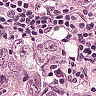
Metastatic tissue present: yes